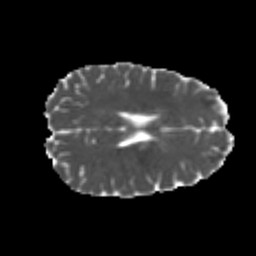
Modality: MD
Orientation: axial
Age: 22
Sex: male
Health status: healthy
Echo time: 0.074 s